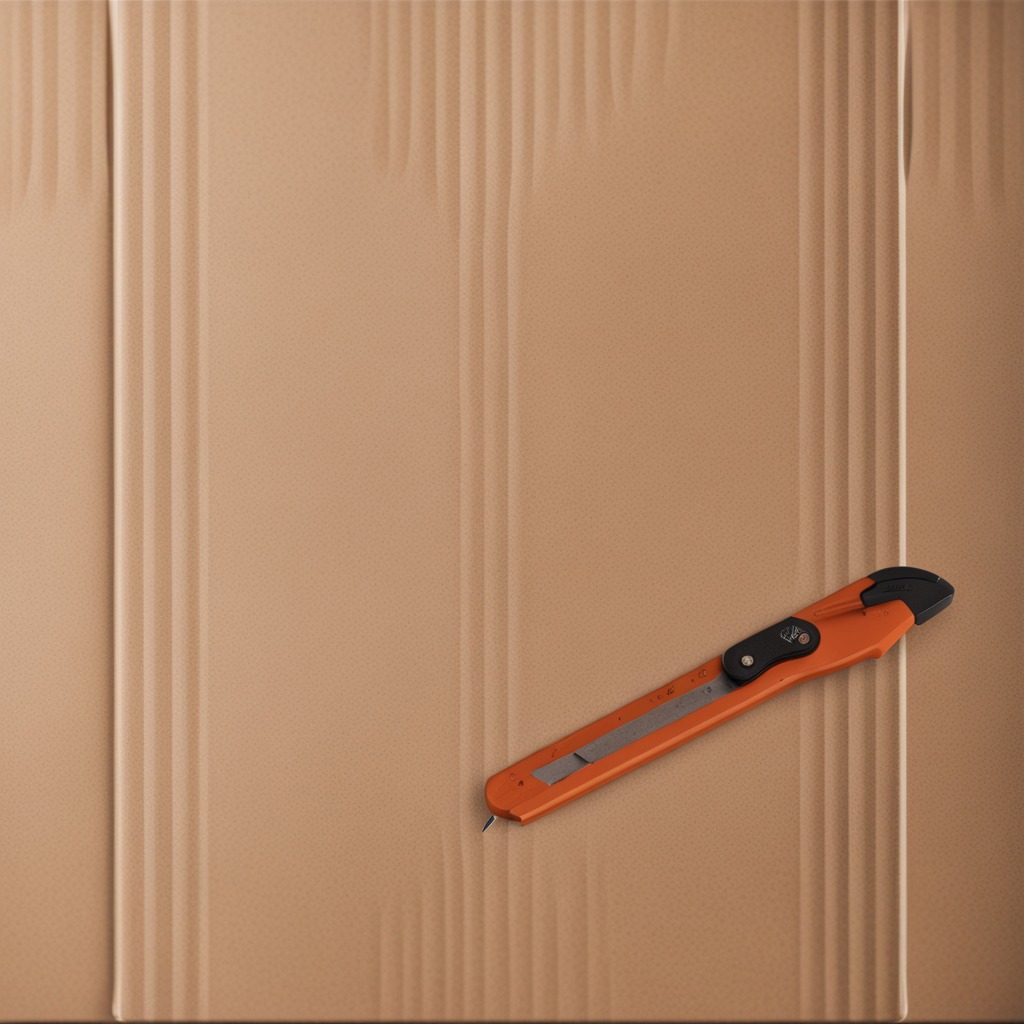
A utility knife is lying on the cardboard box surface.